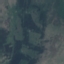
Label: HerbaceousVegetation